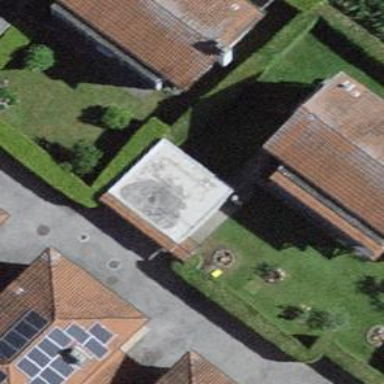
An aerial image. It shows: Garage building.